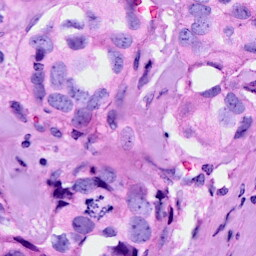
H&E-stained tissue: Breast